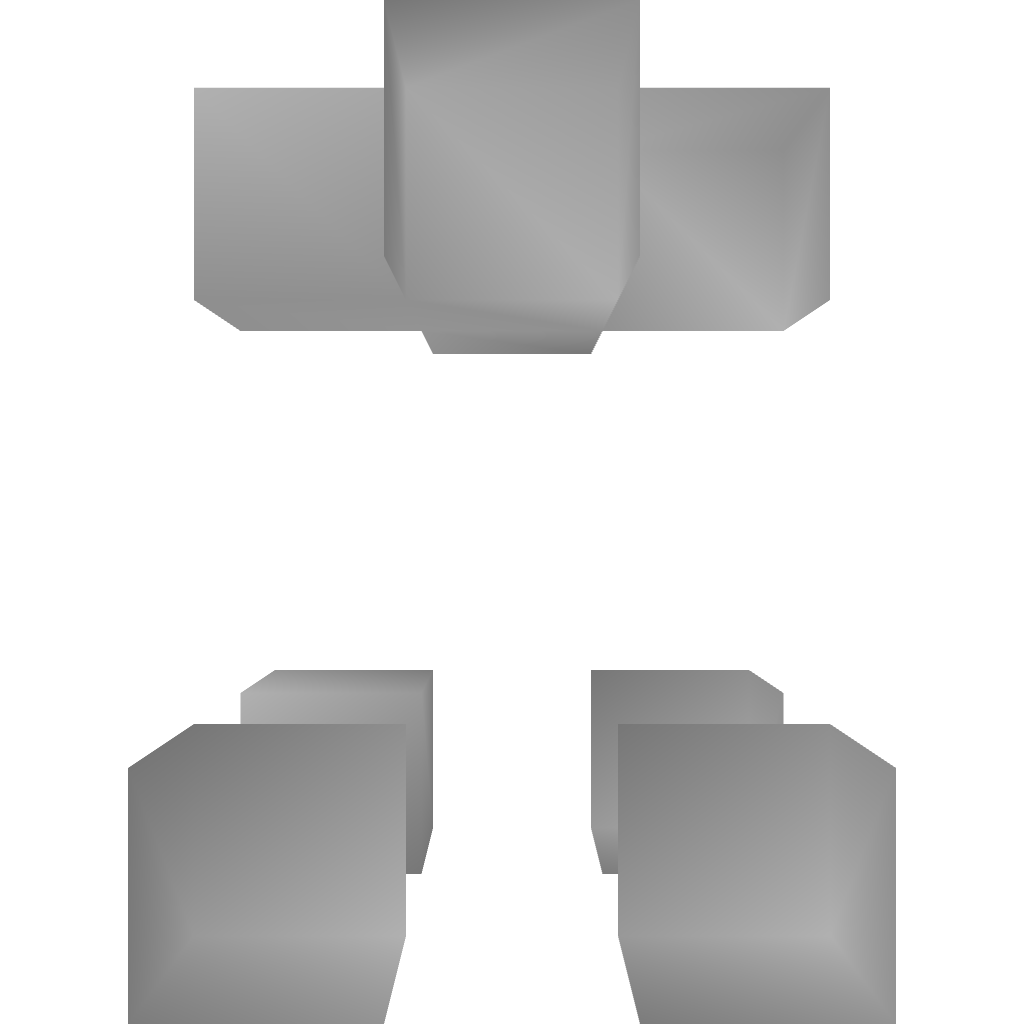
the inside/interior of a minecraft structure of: Micro Fountain